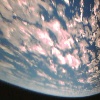
Label: cloud